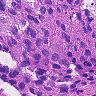
Metastatic tissue present: yes